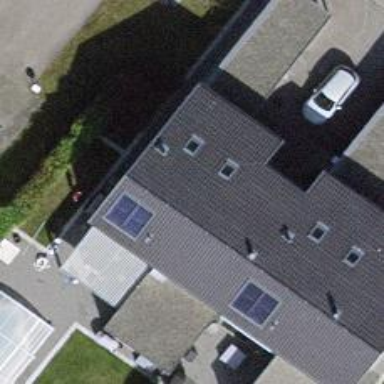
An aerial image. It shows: Terrace building.